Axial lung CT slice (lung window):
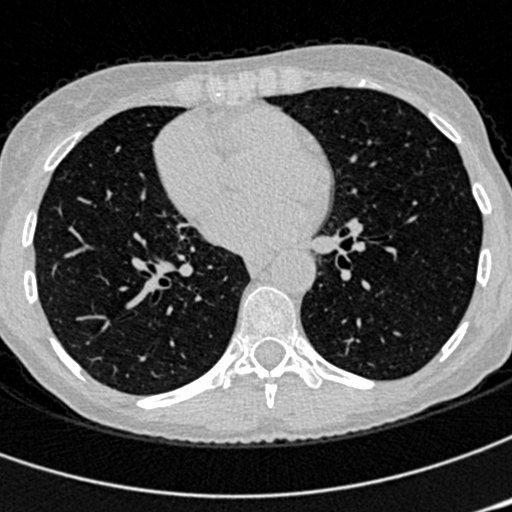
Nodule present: no